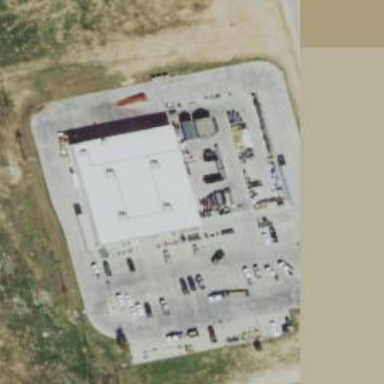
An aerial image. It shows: Country store within building.